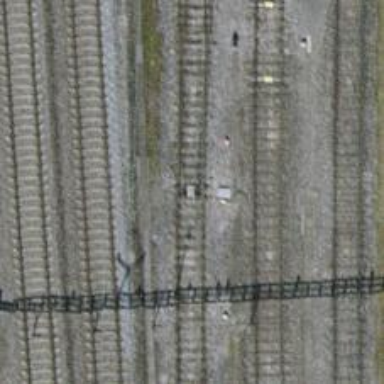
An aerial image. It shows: Railway track with electrified contact lines. This is siding track.